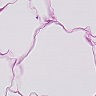
Metastatic tissue present: no